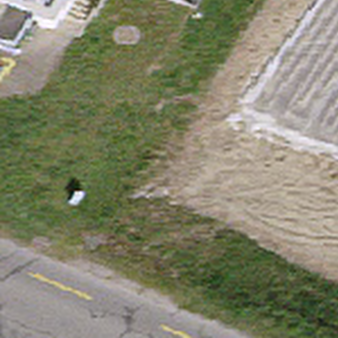
Label: other